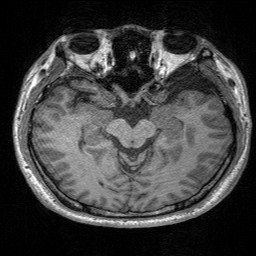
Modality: T1w
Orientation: coronal